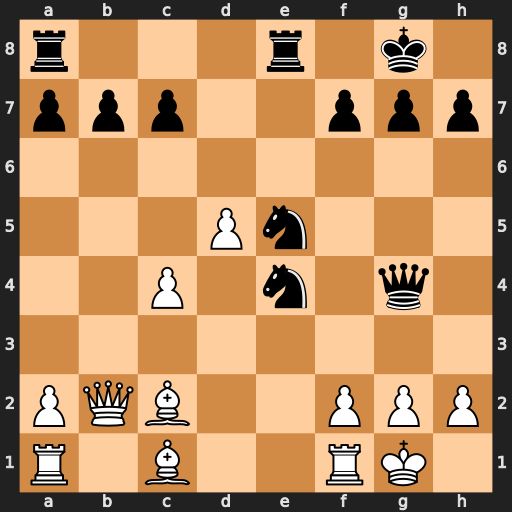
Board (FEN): r3r1k1/ppp2ppp/8/3Pn3/2P1n1q1/8/PQB2PPP/R1B2RK1
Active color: w
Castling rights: -
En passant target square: -
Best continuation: f3 Nxf3+ Rxf3